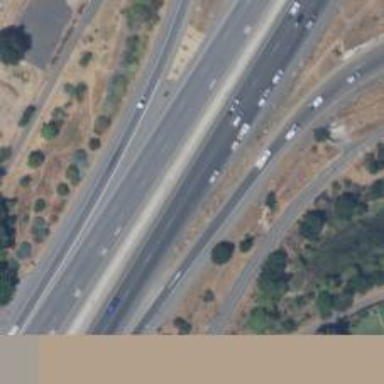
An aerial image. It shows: This image shows trunk highway that functions as expressway.